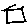
Label: square